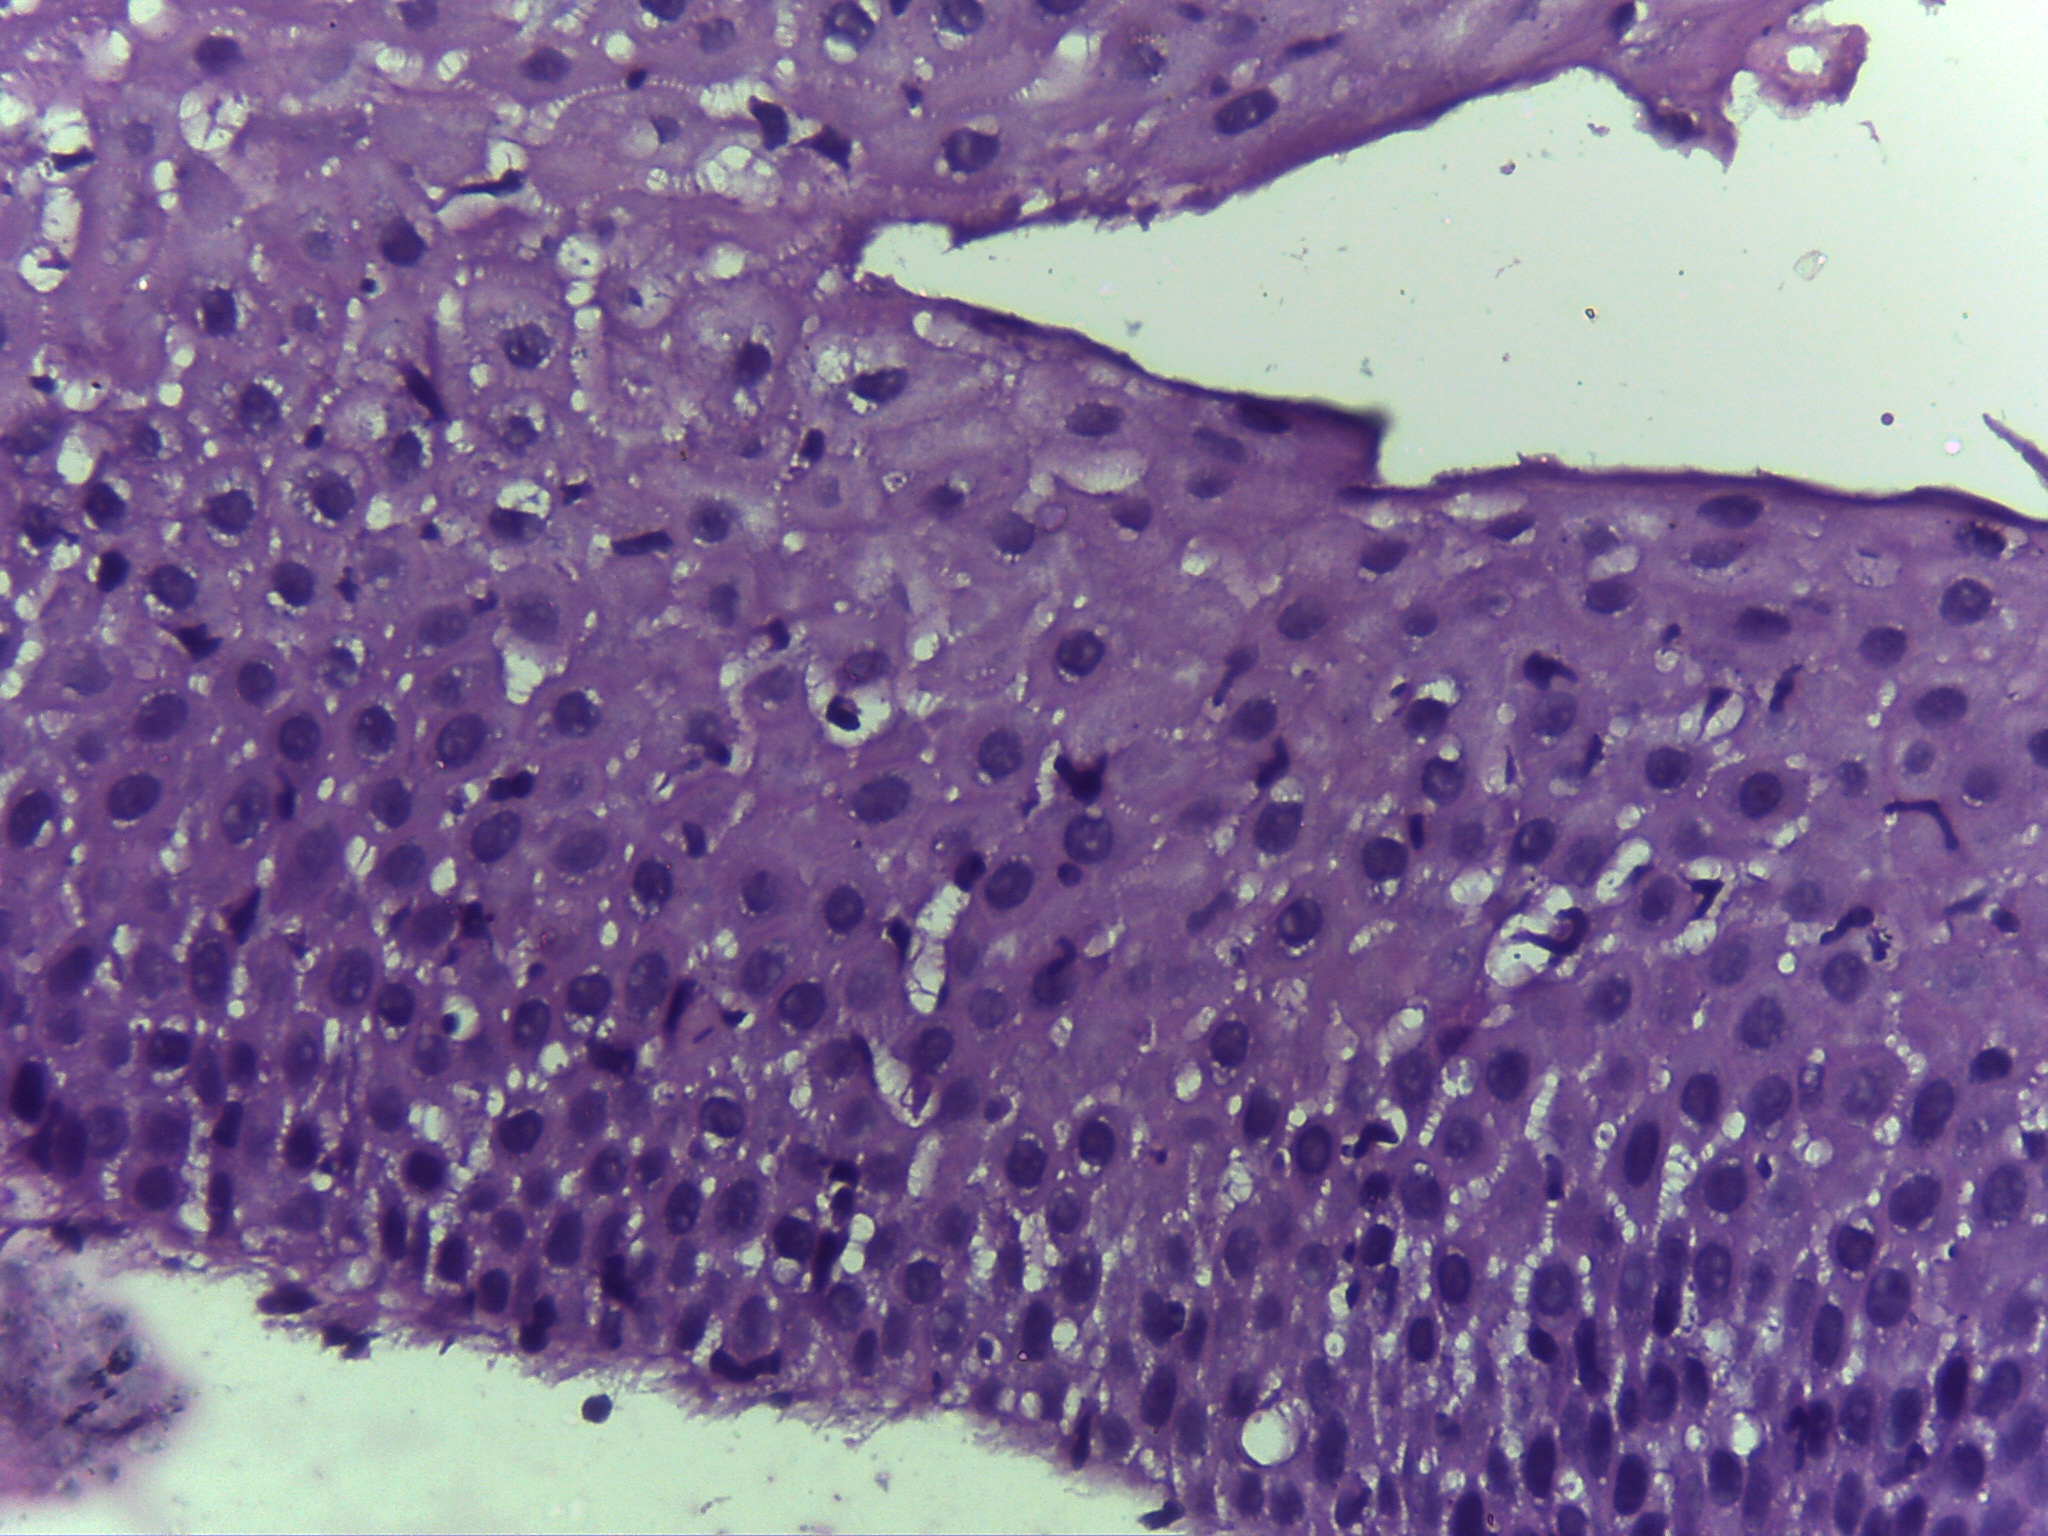
Diagnosis: OSCC